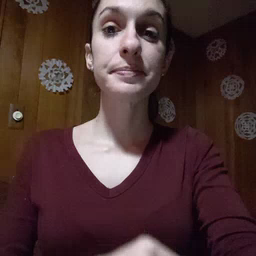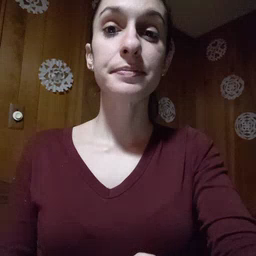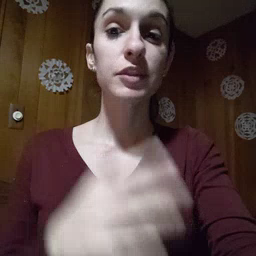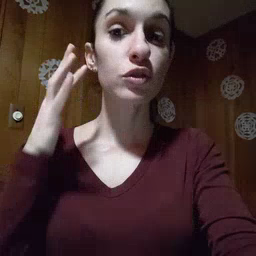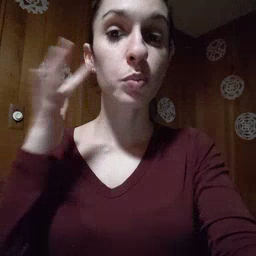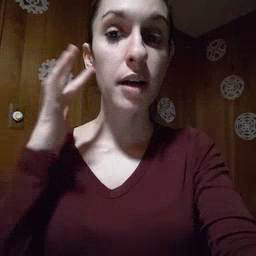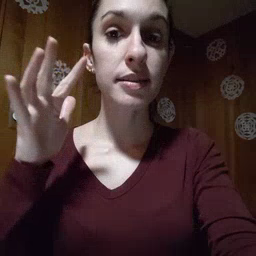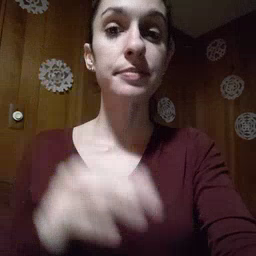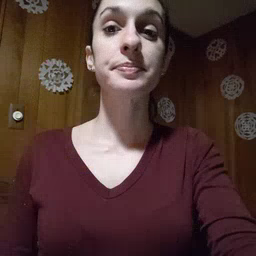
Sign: noisy